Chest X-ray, AP view. Patient: 61 years old, sex M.
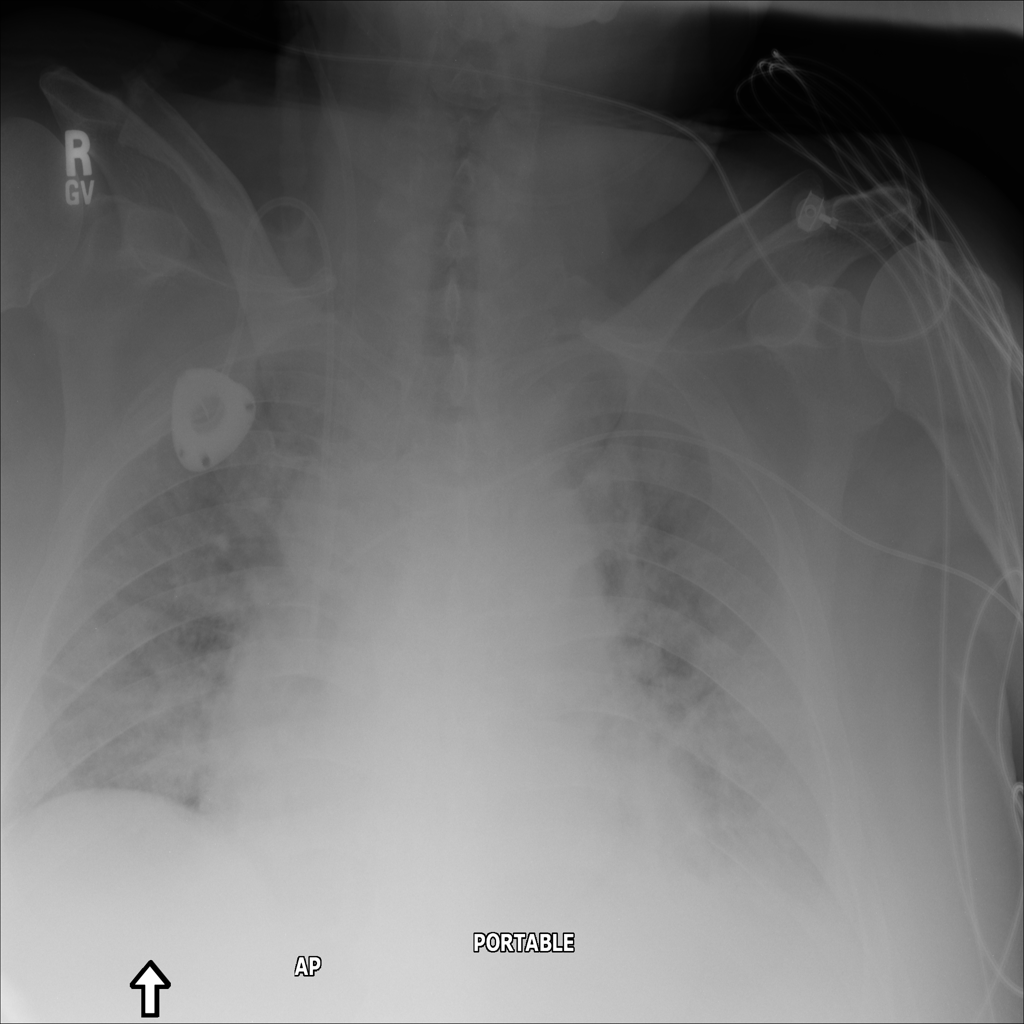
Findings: No Finding